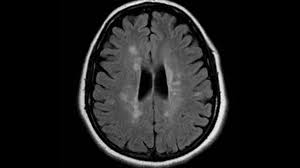
Label: notumor